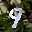
Label: 9